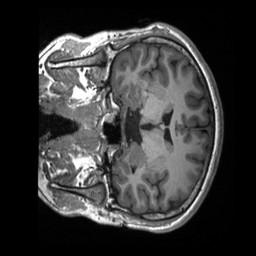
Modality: T1w
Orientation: coronal
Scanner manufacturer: siemens
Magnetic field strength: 3 T
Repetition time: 2.3 s
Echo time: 0.00232 s